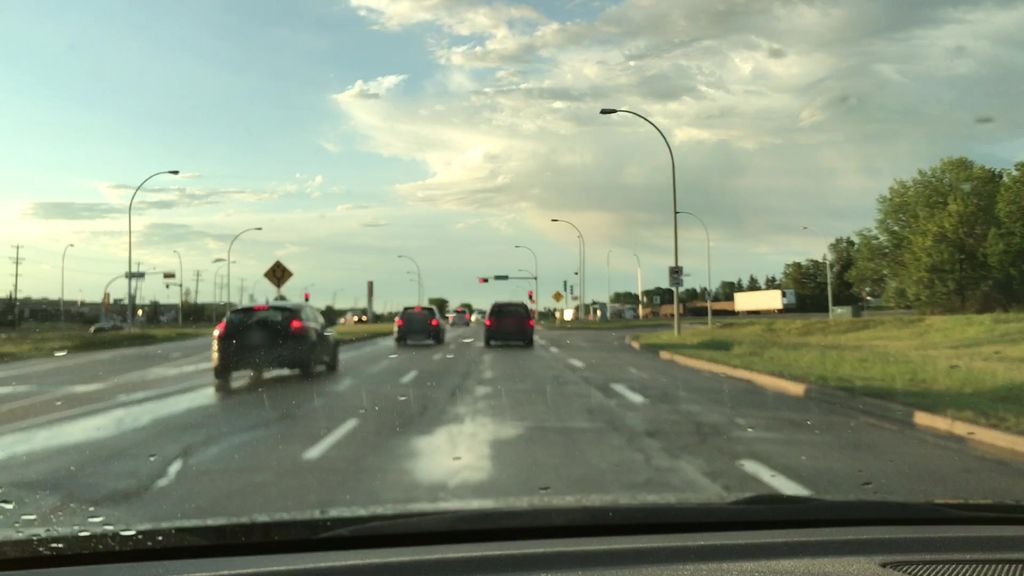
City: edmonton